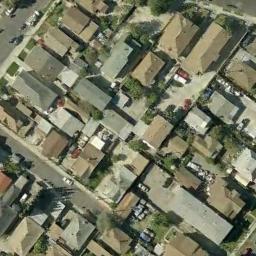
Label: dense_residential